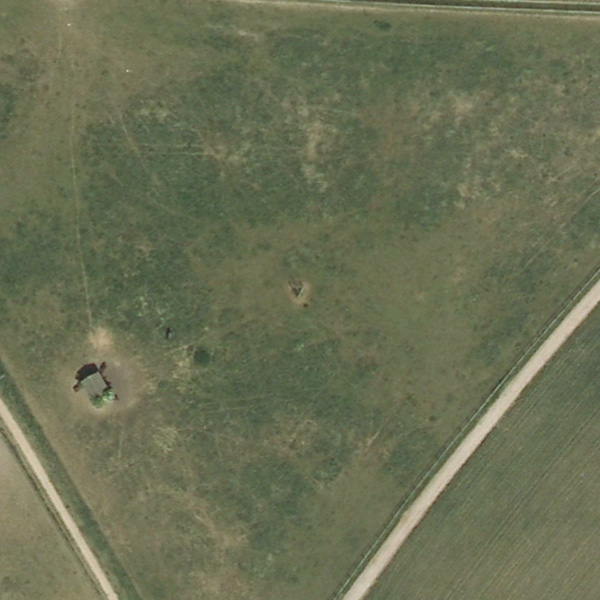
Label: Meadow